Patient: sex M, age 71
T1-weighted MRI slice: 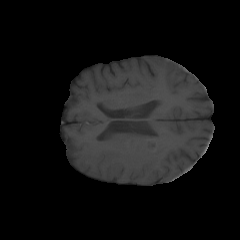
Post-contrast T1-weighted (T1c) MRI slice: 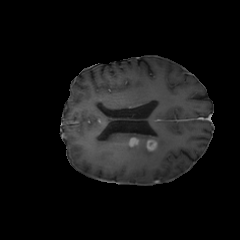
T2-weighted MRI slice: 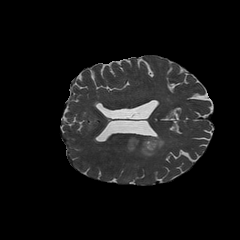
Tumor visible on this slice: yes
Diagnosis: Glioblastoma, IDH-wildtype
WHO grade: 4